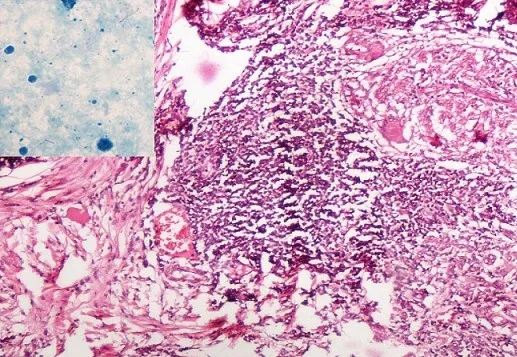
Microphotograph of lymph node revealing multiple well formed caseating granulomas composed of epithelioid cells, Langhans' giant cells and metastatic invasive ductal carcinoma (H&E, X100). Inset shows acid-fast bacilli (Ziehl- Neelsen stain, oil immersion).
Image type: pathology (h&e)